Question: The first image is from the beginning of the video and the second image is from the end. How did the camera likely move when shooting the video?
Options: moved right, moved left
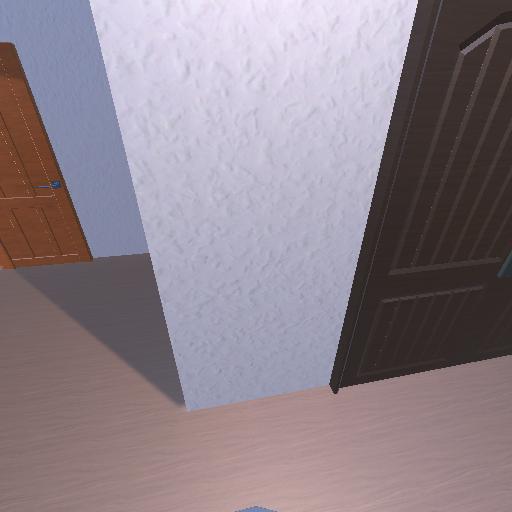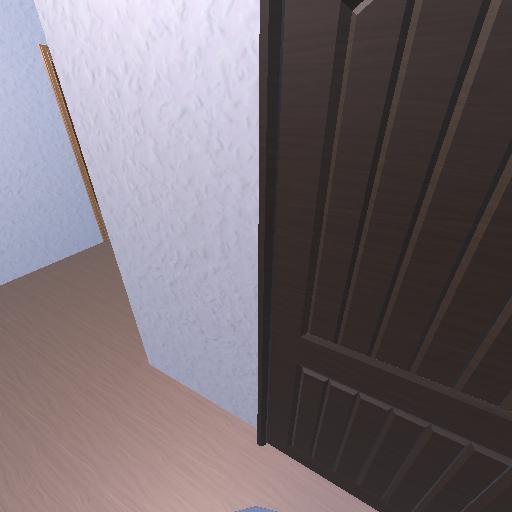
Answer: moved right